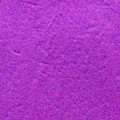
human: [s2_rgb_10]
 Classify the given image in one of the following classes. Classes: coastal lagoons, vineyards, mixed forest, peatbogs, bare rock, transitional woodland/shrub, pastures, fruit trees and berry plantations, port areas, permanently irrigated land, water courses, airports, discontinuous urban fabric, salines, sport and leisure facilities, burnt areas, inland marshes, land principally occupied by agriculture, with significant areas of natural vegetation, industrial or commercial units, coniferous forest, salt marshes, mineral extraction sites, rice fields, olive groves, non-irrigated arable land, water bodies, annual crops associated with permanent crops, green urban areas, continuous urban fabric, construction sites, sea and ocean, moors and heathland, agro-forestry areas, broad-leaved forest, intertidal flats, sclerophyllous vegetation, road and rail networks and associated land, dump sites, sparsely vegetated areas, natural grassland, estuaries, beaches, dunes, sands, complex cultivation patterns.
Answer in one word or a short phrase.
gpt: sea and ocean